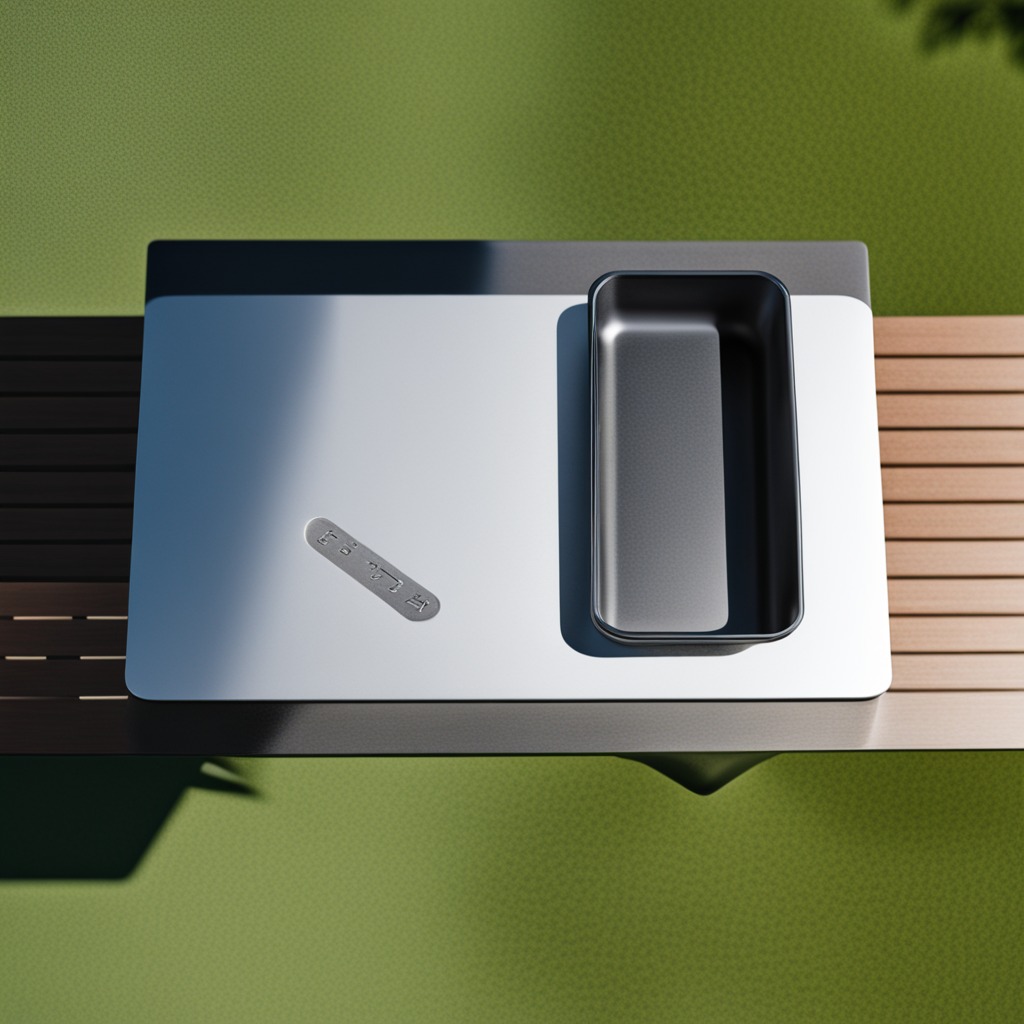
A utility knife is lying on the table.